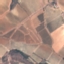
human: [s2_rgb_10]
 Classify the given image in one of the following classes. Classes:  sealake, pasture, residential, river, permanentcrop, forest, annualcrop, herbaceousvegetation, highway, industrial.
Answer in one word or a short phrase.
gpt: PermanentCrop